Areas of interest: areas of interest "Business office"
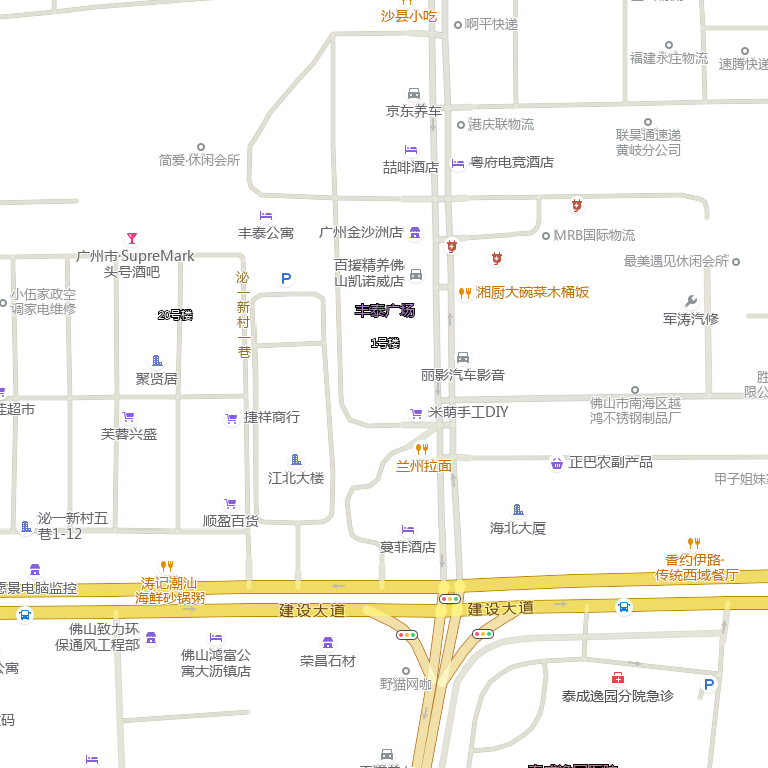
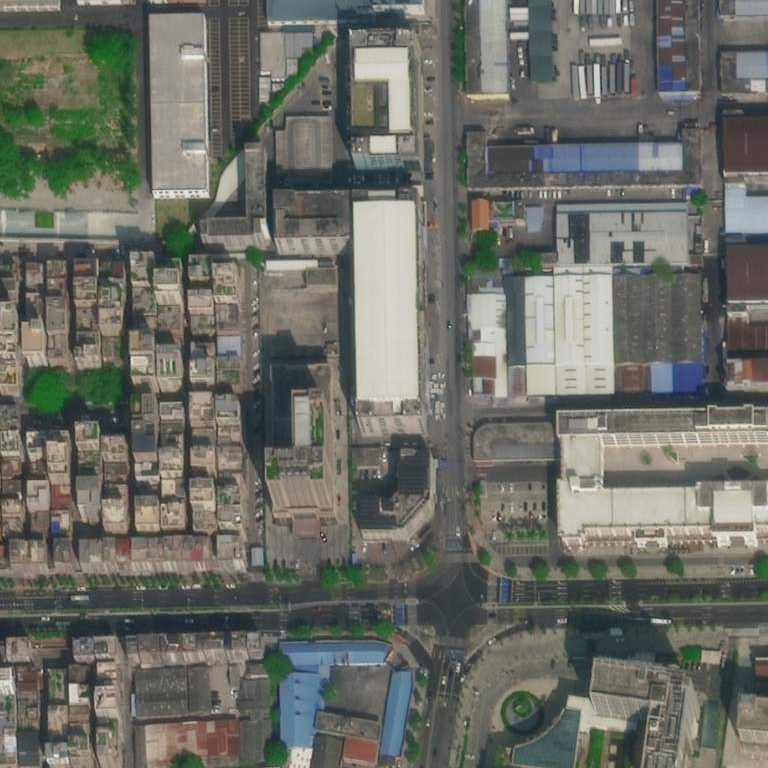